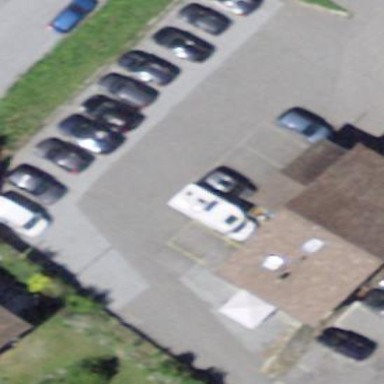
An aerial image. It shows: Parking space with designated surface.